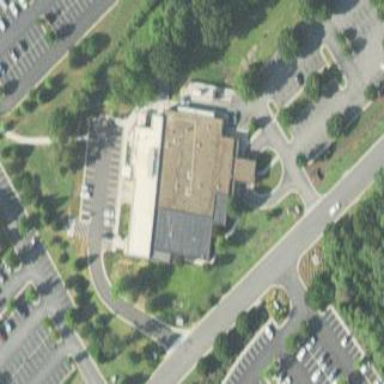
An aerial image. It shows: Healthcare center building.